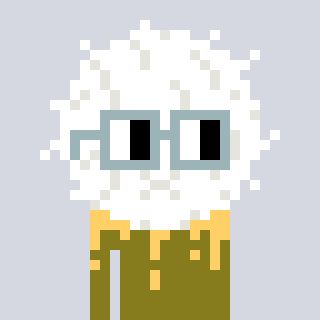
a pixel art character with square dark gray glasses, a cottonball-shaped head and a gunk-colored body on a cool background